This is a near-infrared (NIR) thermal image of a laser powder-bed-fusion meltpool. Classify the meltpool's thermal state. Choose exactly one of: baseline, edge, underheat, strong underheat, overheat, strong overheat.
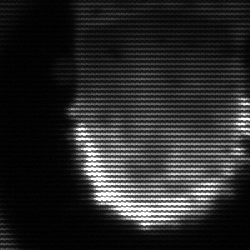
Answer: baseline